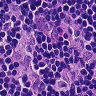
Metastatic tissue present: no